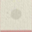
Piece: xx